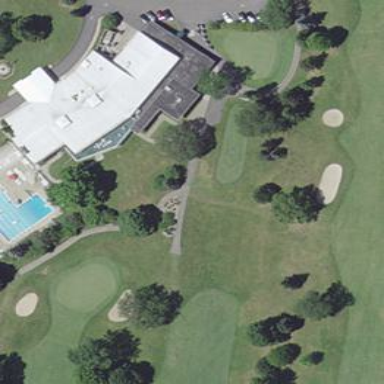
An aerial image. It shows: Service road designated as golf cart path.